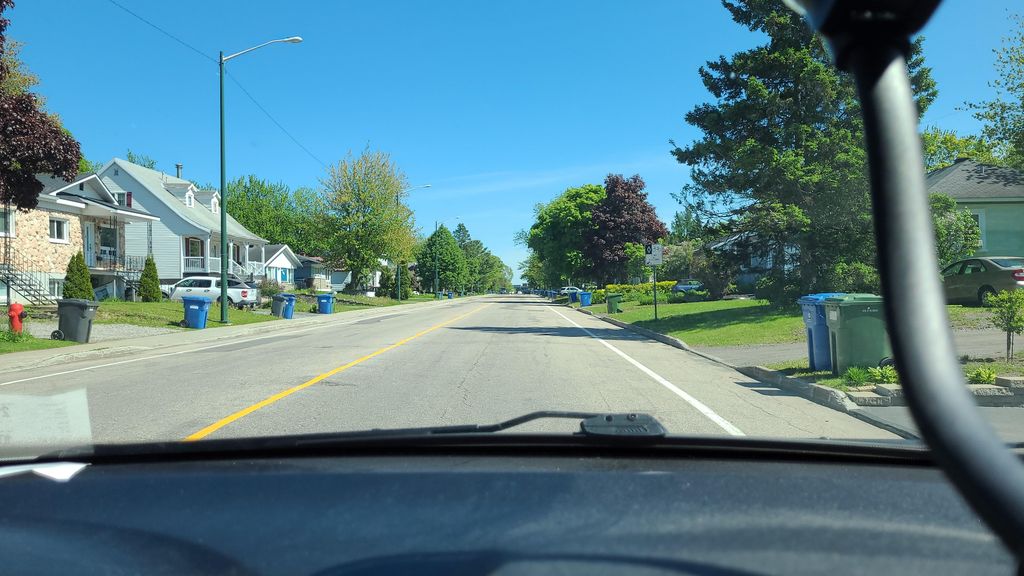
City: quebec_city